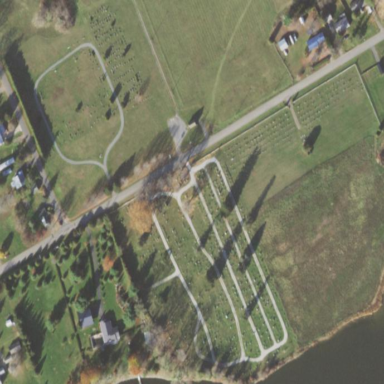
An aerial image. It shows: Grave yard.